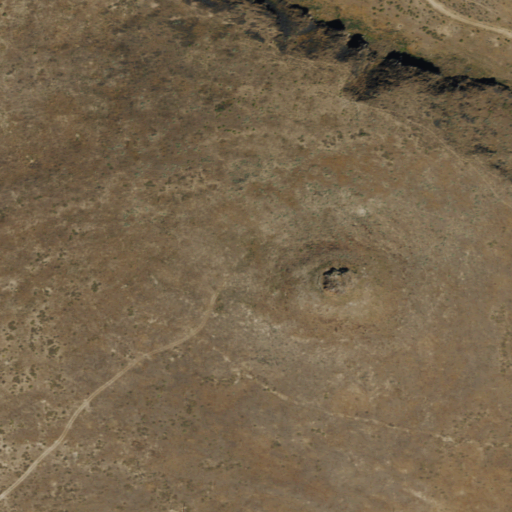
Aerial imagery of mountain in Nevada named Sentinel Rock containing shrub and grassland